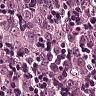
Metastatic tissue present: yes